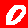
Digit: 0